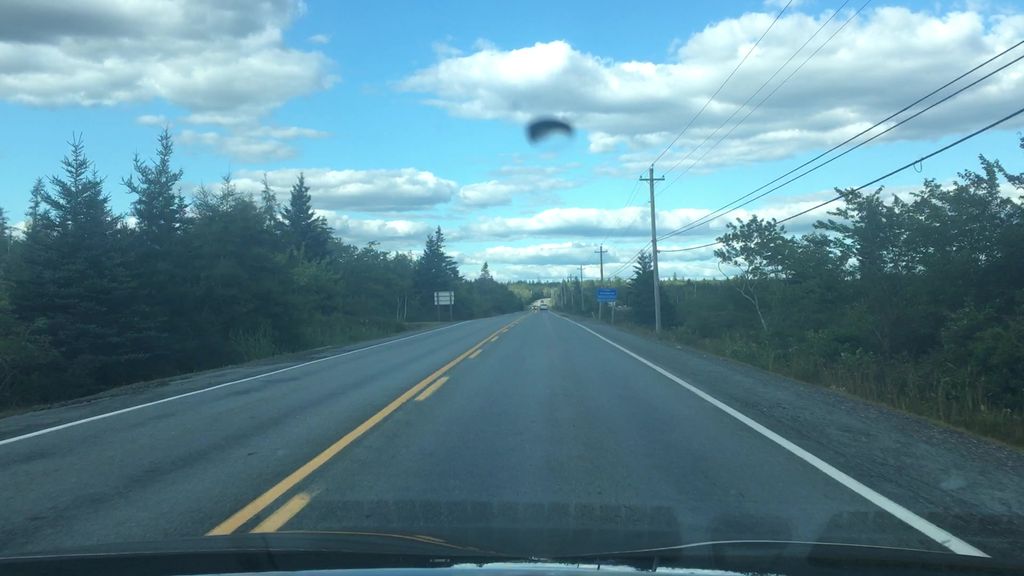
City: halifax